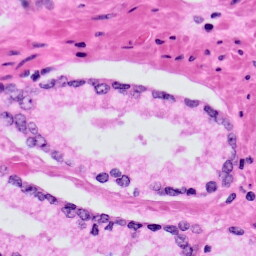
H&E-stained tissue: Prostate